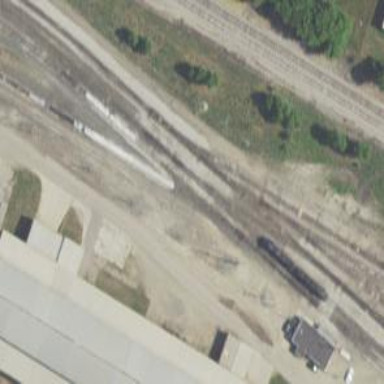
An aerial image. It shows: Railway siding for service.